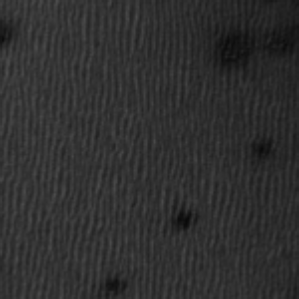
Label: frost